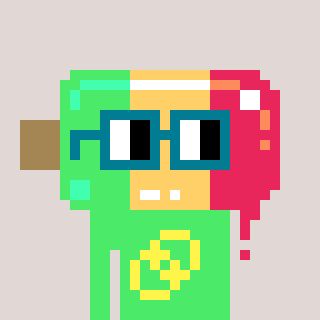
a pixel art character with square dark green glasses, a icepop-shaped head and a teal-colored body on a warm background